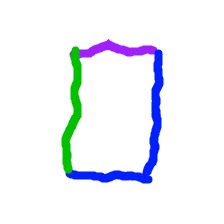
Shape: rectangle